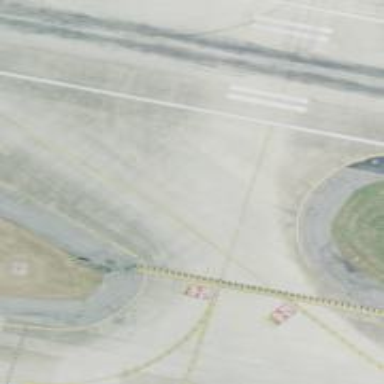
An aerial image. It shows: View of taxiway at the airport.